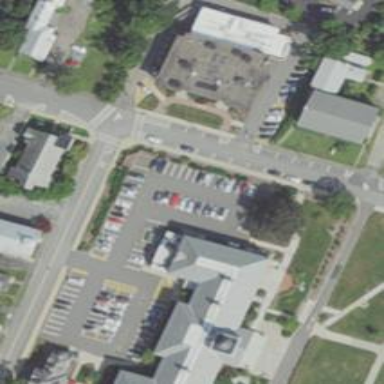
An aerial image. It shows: Parking space.